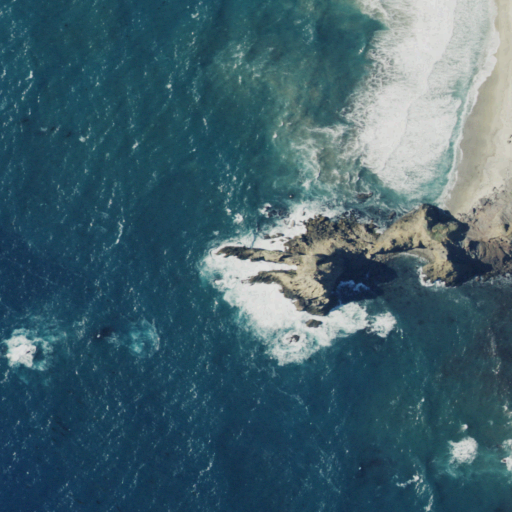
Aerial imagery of cape in California named Cooper Point containing open water, shrub, herbaceous wetlands, and barren land